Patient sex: M
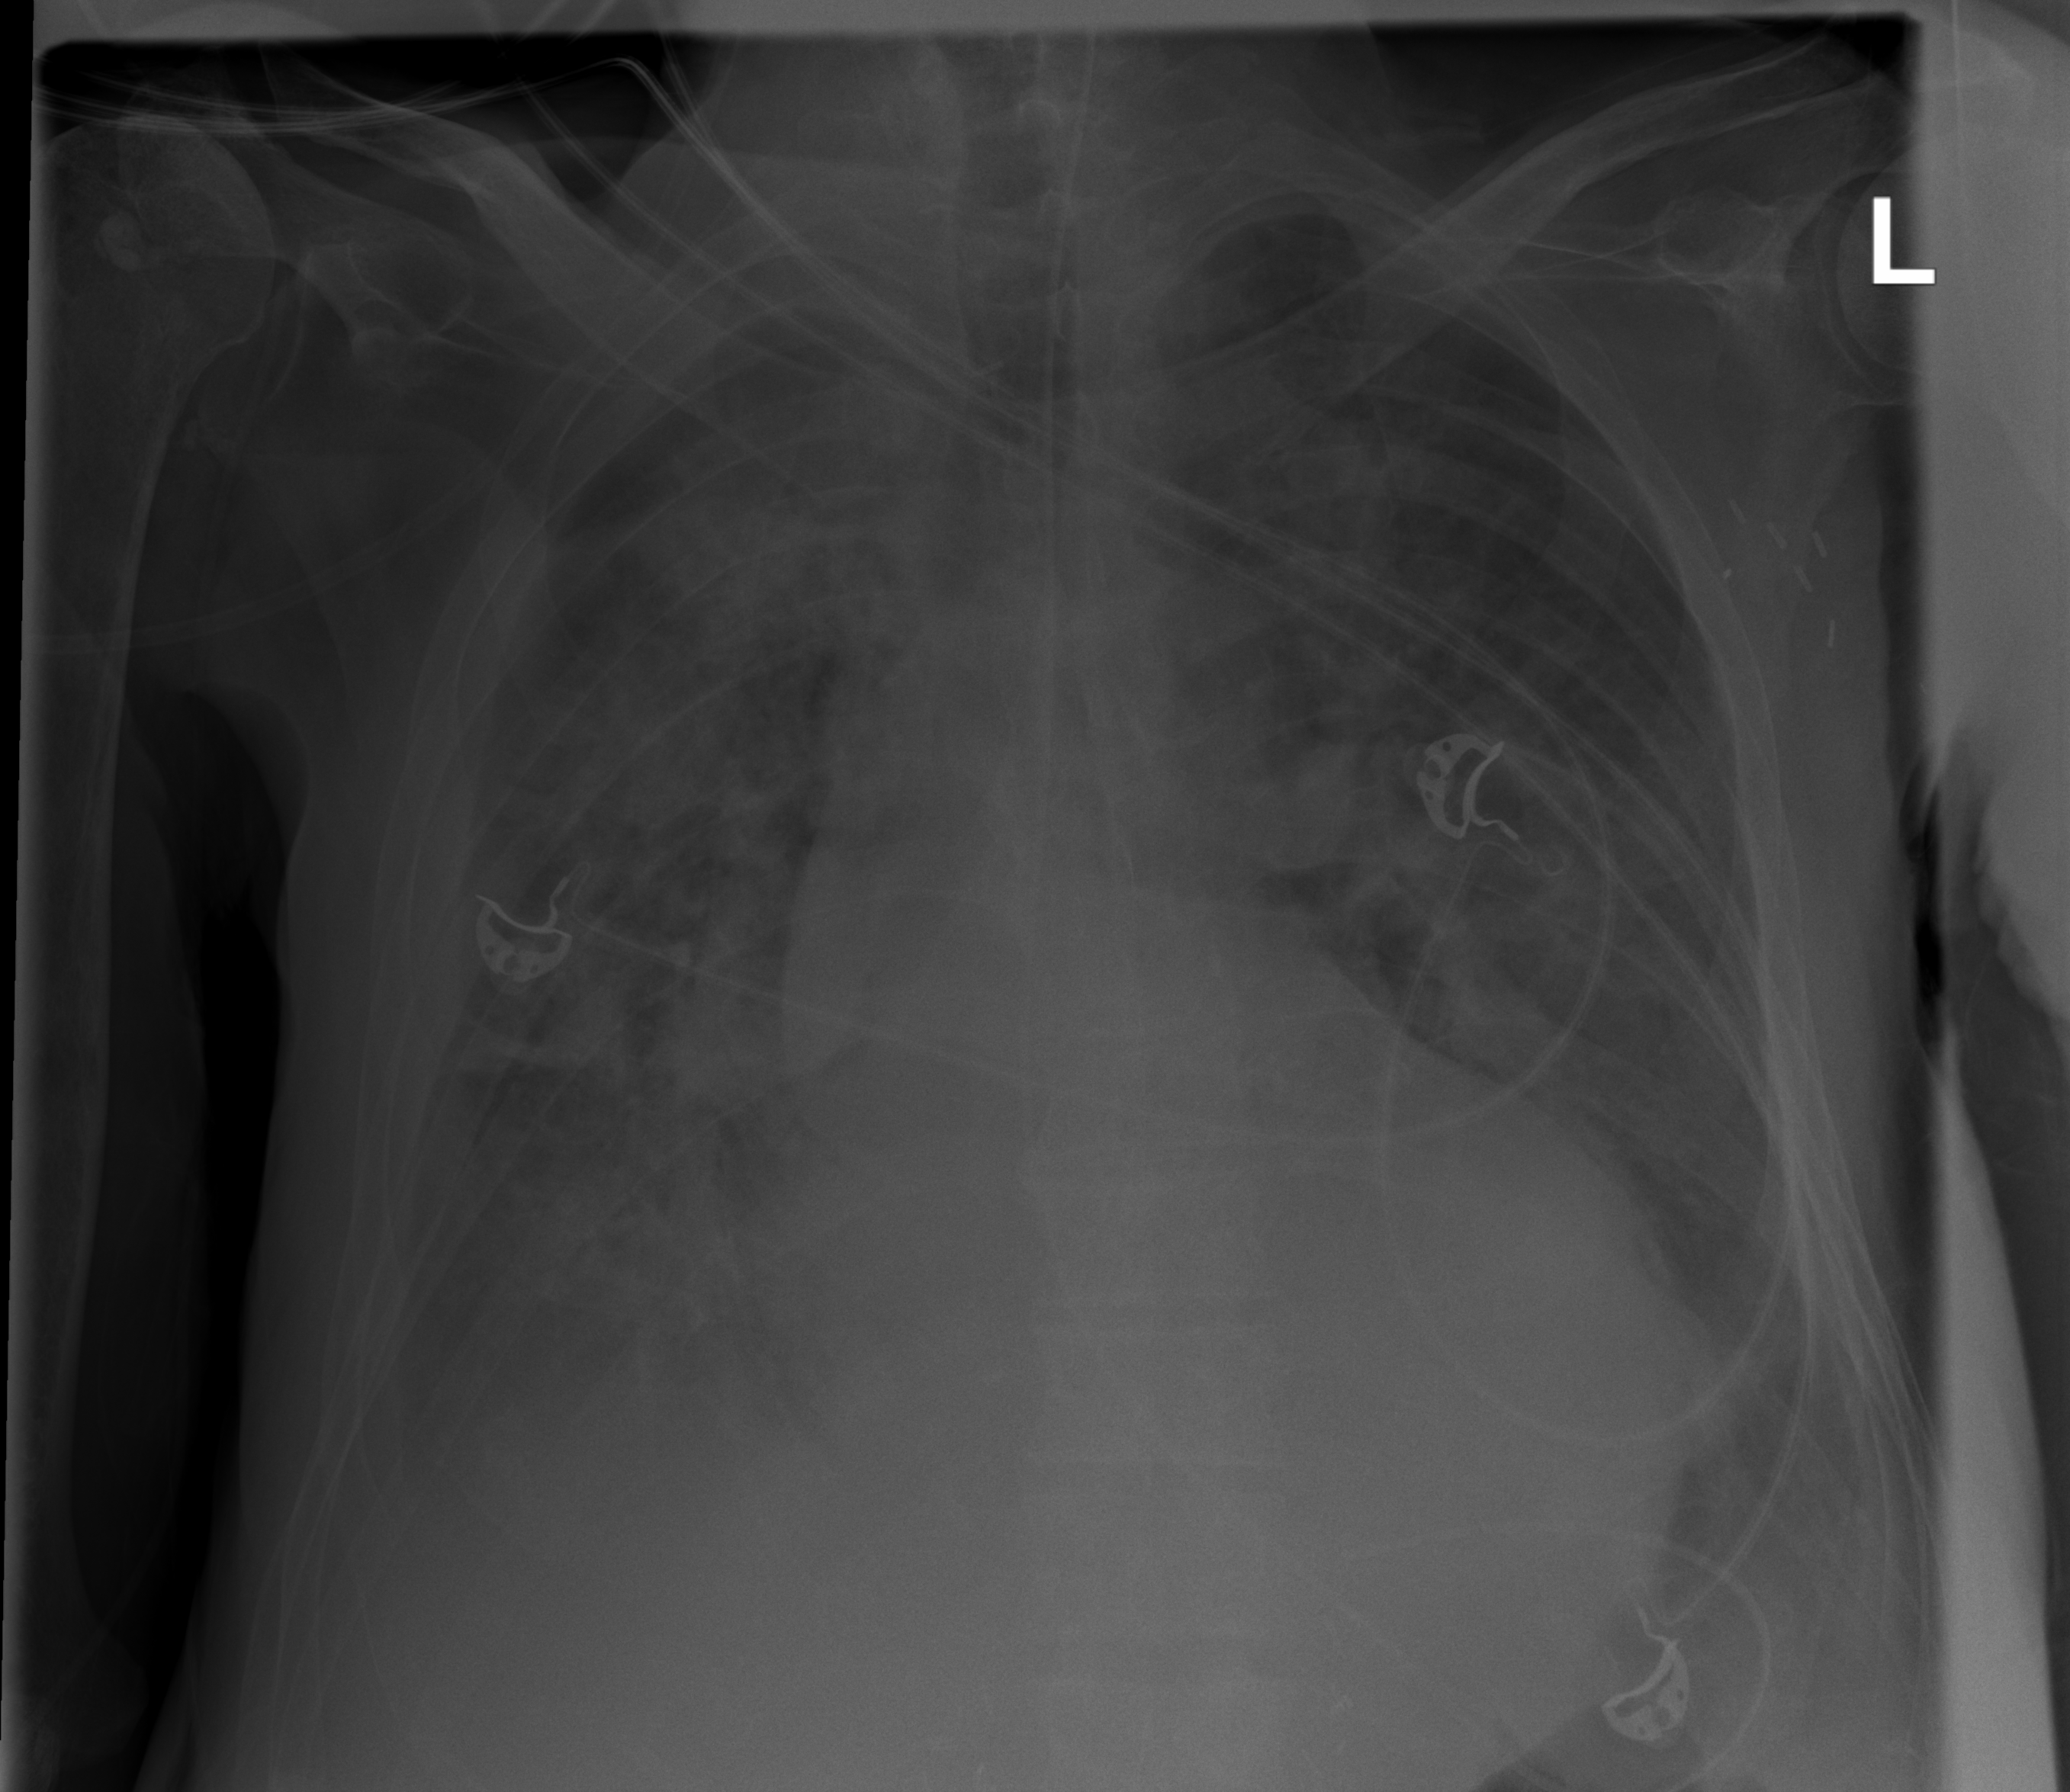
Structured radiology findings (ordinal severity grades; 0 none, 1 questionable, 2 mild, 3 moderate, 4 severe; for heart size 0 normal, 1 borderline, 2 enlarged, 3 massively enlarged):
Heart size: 2
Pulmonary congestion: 3
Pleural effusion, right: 3
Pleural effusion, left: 2
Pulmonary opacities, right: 4
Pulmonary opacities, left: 3
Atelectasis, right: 2
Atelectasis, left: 2